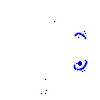
Particle: electron